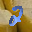
Label: 2